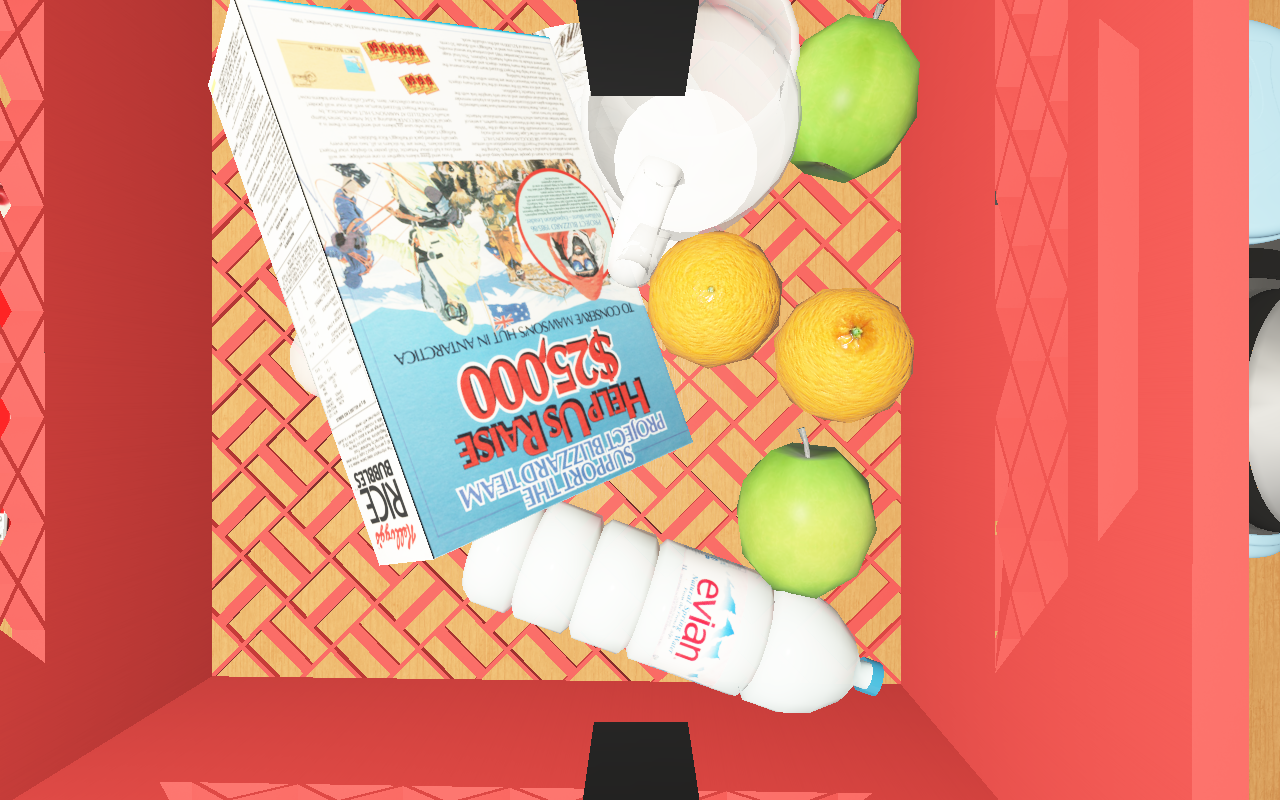
Objects in the scene:
water bottle
apple
apple
orange
orange
wineglass
cereal box
cereal box
biscuit box